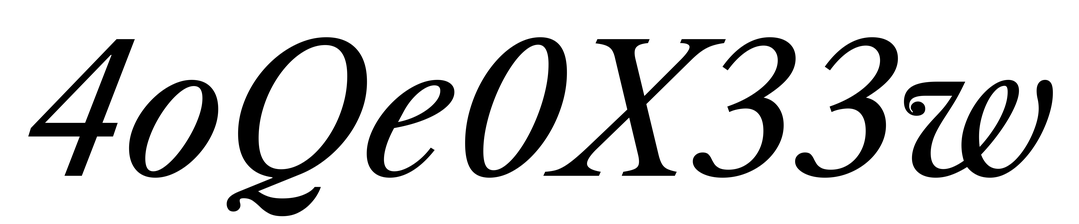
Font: LibreCaslonText-Italic_Italic